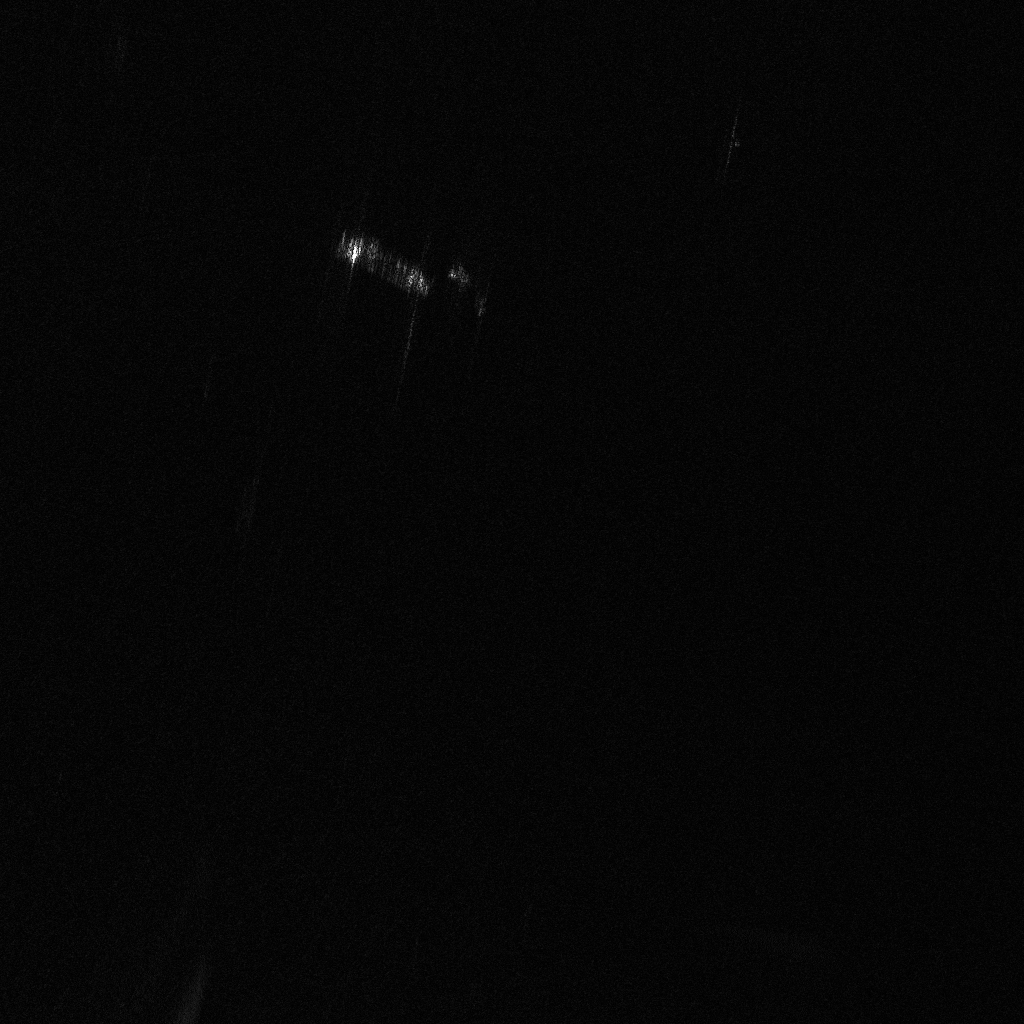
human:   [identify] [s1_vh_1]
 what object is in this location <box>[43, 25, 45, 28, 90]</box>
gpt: <ref>1 medium container at the top</ref>

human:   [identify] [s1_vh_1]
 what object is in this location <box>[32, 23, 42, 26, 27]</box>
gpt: <ref>1 large container at the top</ref>